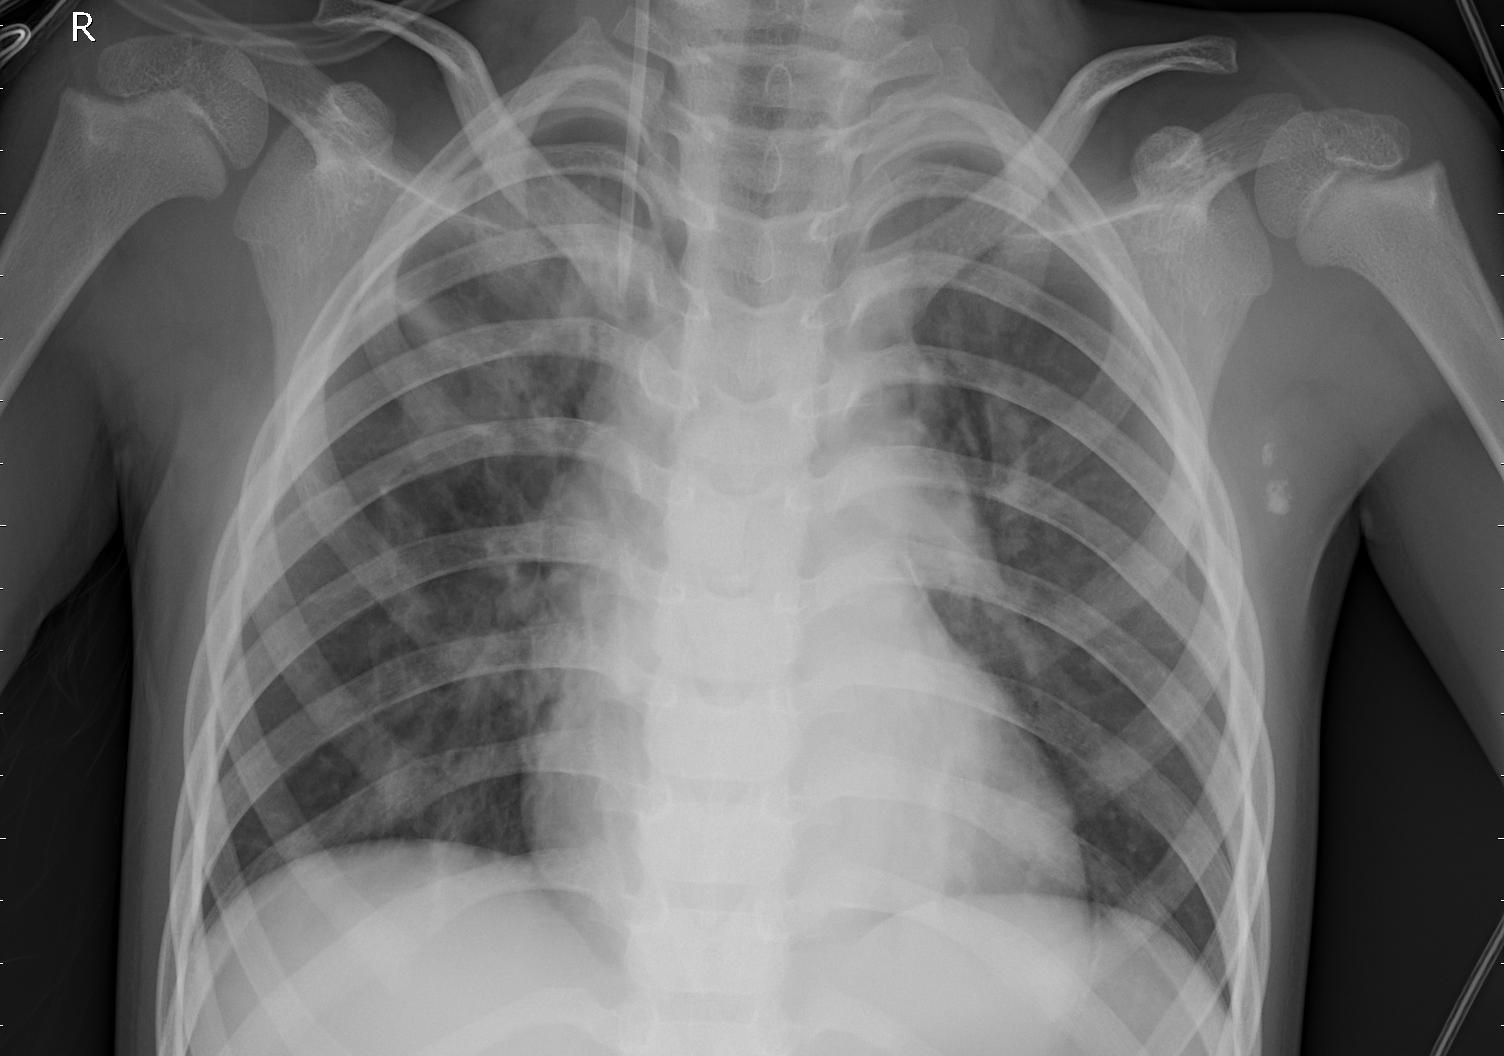
Diagnosis: PNEUMONIA